Question: Whant to draw as in this image
for that would use as in the link ShapeDrawable <URL> but don't know how to make the line curve
---------------------edit-----------------------------------
based on @Bojan Kseneman answer tried with the following code
'''
PointF pt1l = new PointF(canvas.getWidth()/2+40, (float)newPosY-canvas.getWidth()/40);//canvas.getWidth()/40
PointF pt2l = new PointF(canvas.getWidth()/2+40, (float)newPosY+canvas.getWidth()/40);
PointF midl = new PointF(canvas.getWidth()/2+30, (float)newPosY+canvas.getWidth()/40);
PointF pt1r = new PointF(canvas.getWidth()/2-40, (float)newPosY-canvas.getWidth()/40);
PointF pt2r = new PointF(canvas.getWidth()/2-40, (float)newPosY+canvas.getWidth()/40);
PointF midr = new PointF(canvas.getWidth()/2-30, (float)newPosY+(canvas.getWidth()/40)/2);
Path pathLeft = new Path();
//pathLeft.setFillType(Path.FillType.EVEN_ODD);
pathLeft.moveTo(pt1l.x,pt1l.y);
pathLeft.quadTo(midl.x,midl.y,pt2l.x,pt2l.y);
Path pathRight = new Path();
//pathRight.setFillType(Path.FillType.EVEN_ODD);
pathRight.moveTo(pt1r.x,pt1r.y);
pathRight.quadTo(midr.x,midr.y,pt2r.x,pt2r.y);
Paint curveLineR = new Paint();
curveLineR.setColor(Color.GREEN);
Paint curveLineL = new Paint();
curveLineL.setColor(Color.GREEN);
Paint circle = new Paint();
circle.setColor(Color.GREEN);
canvas.drawPath(pathLeft, curveLineL);
canvas.drawPath(pathRight, curveLineR);
//canvas.drawCircle(canvas.getWidth()/2,canvas.getHeight()/2,canvas.getWidth()/30,circle);
canvas.drawCircle(canvas.getWidth()/2,(float)newPosY,canvas.getWidth()/40,circle);
'''
but didn't get a curve line more like parte of a circle(changing the value of midr and midl got closer but still was't quite a line). Maybe with a bit of more tests could get the line but for now only need the circle, for anyone that also trying to get the curve line leaving the code and +1 for @Bojan Kseneman for pointing in the right direction.
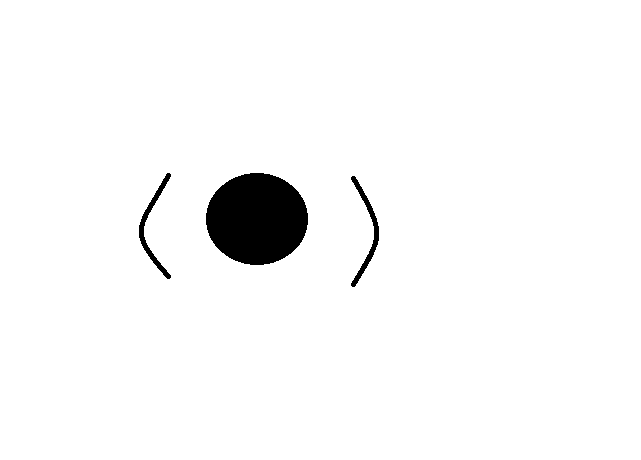
Answer: You should make a custom View and draw stuff like that with the Canvas. You have to draw two paths (two curves) and a circle in the middle. Here is the basic idea, you will have to do the rest of the work on your own.
'''
protected void onDraw(Canvas canvas) {
super.onDraw(canvas);
Path pathLeft = new Path();
pathLeft.moveTo(x1, y1);
pathLeft.quadTo(x1, y1, x2, y2);
Path pathRight = new Path();
pathLeft.moveTo(x1, y1);
pathLeft.quadTo(x1, y1, x2, y2);
canvas.drawPath(pathLeft, mPathPaint);
canvas.drawPath(pathRight, mPathPaint);
canvas.drawCircle(x, y, radius, paint);
}
'''